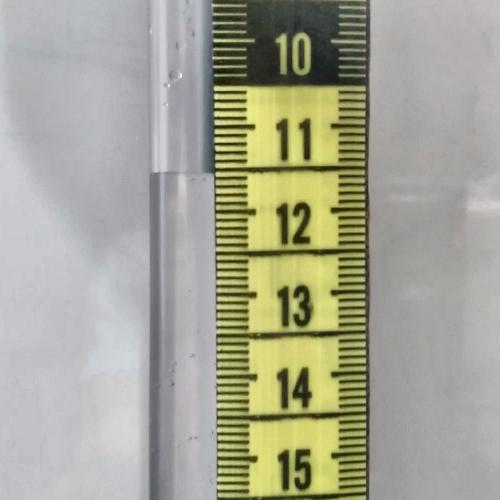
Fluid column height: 11.5 cm